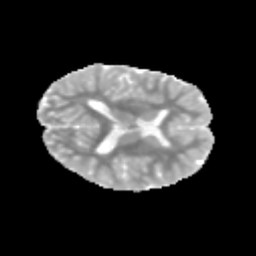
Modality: MD
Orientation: axial
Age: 11
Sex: male
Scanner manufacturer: siemens
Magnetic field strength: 3 T
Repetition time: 3.8 s
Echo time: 0.07 s